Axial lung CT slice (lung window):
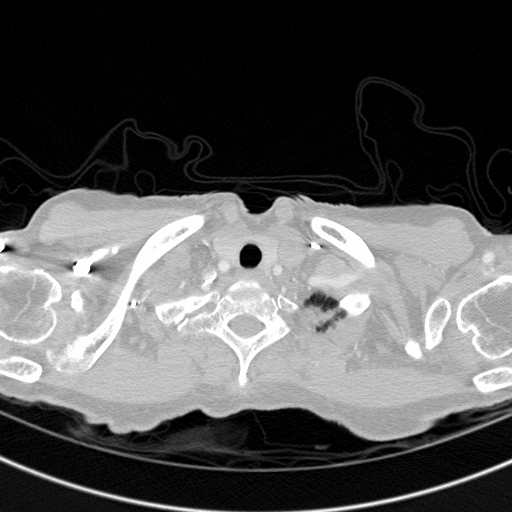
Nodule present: no